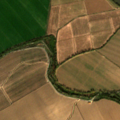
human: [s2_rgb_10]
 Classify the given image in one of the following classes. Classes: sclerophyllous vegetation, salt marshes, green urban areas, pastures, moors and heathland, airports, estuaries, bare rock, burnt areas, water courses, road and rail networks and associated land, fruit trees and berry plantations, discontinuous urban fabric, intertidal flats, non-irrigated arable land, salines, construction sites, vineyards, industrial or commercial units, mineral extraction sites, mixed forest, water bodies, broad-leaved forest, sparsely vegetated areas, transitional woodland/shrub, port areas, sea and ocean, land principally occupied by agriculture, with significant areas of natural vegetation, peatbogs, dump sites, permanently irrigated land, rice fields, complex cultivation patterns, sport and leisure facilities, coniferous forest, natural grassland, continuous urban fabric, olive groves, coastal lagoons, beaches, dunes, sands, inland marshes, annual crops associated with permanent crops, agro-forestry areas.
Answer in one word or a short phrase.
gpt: permanently irrigated land, rice fields